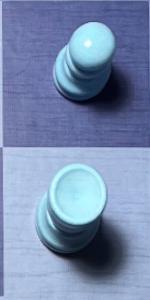
Label: Rook_White